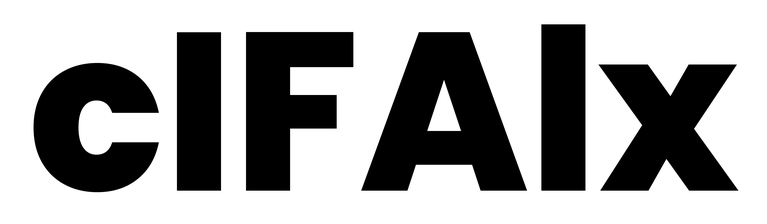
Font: Poppins-ExtraBold